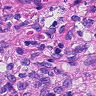
Metastatic tissue present: no